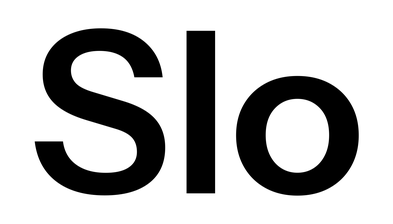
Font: InstrumentSans_SemiBold